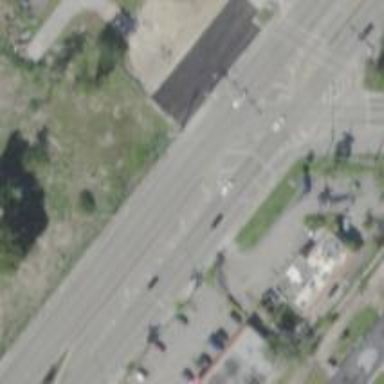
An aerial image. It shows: Trunk link highway.